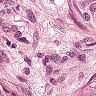
Metastatic tissue present: yes